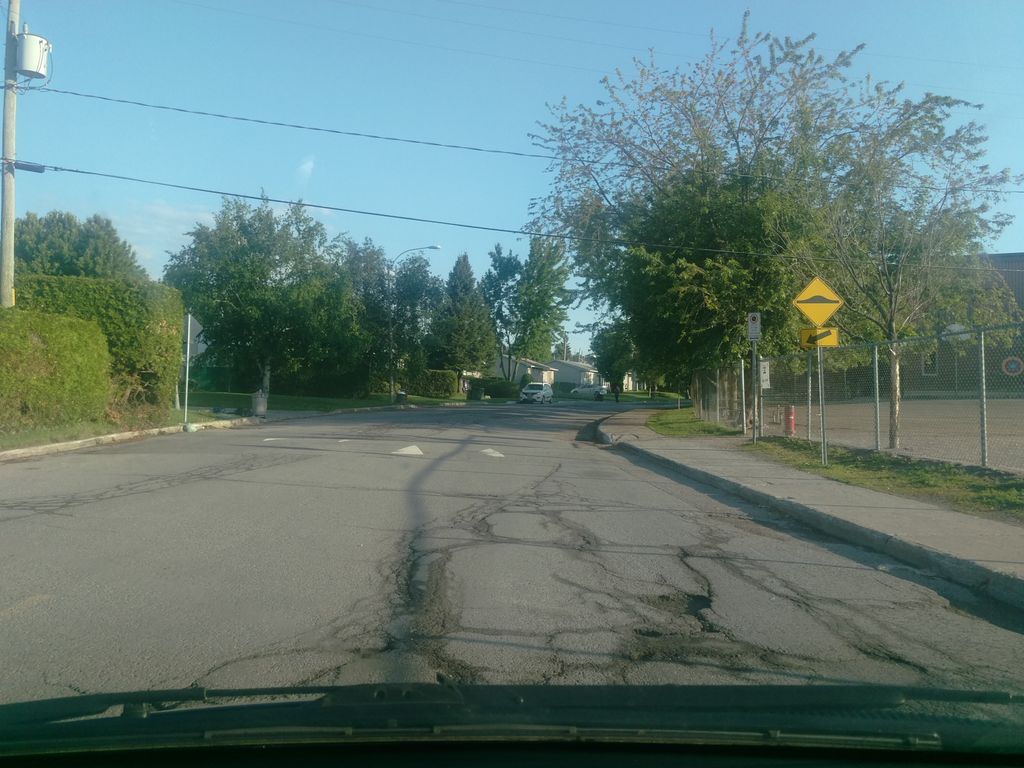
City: ottawa-gatineau